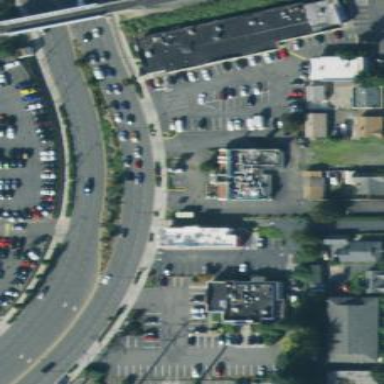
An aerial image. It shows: Commercial area.